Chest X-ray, AP view. Patient: 46 years old, sex M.
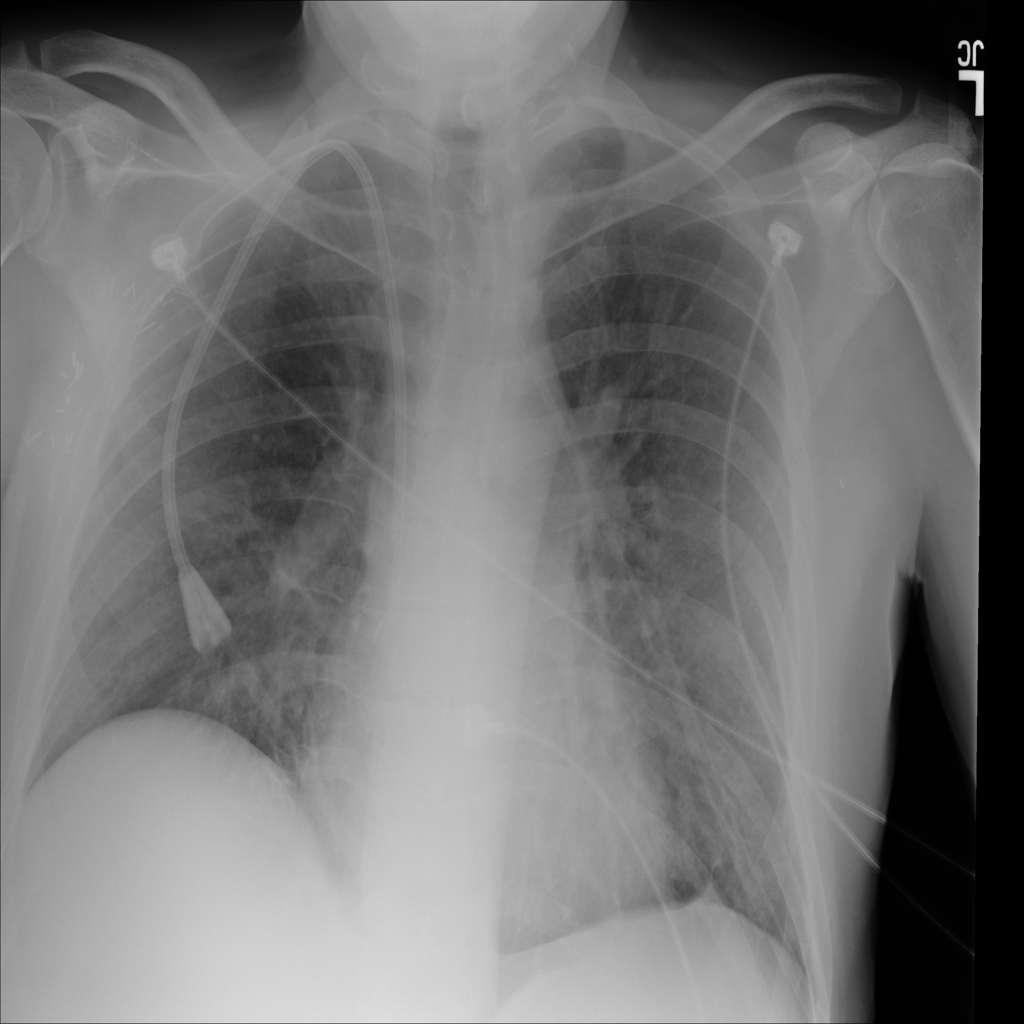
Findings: Infiltration